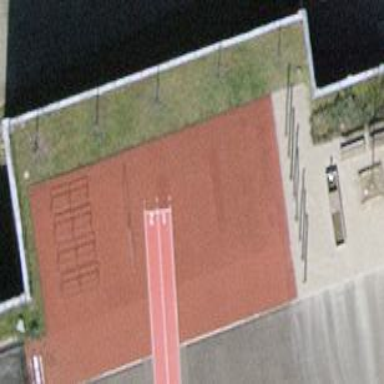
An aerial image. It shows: Athletics pitch for leisure land sports.